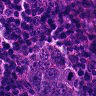
Metastatic tissue present: yes